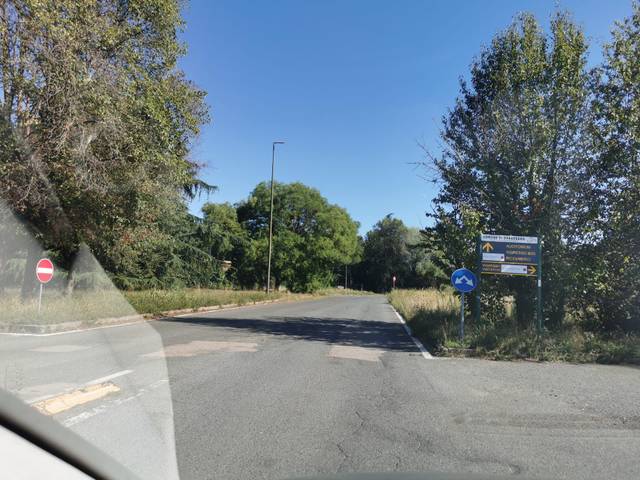
Region: Italy
Coordinates: 45.013, 7.564